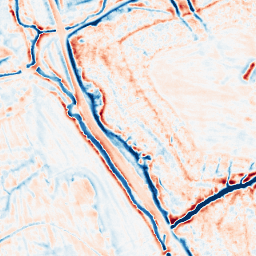
Category: edge_preserving
Decomposition family: bilateral
Decomposition parameters: d: 15
sigma_color: 100
sigma_space: 100
Upsampling method: bilinear
Upsampling parameters: scale: 8
Upsampling scale: 8